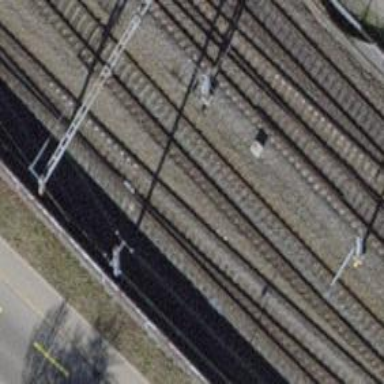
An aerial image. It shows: Railway siding with one electrified track and contact line for powering the train.